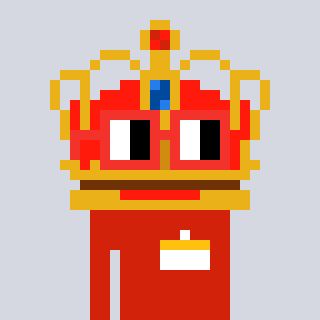
a pixel art character with square red glasses, a crown-shaped head and a red-colored body on a cool background